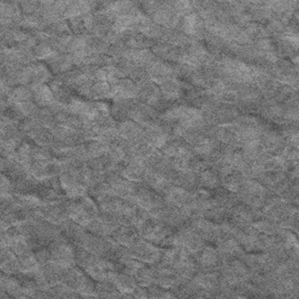
Label: frost